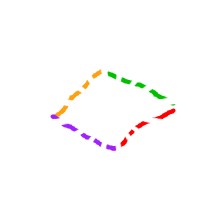
Shape: rhombus